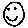
Label: smiley face